Question: I have a div with class with style as below.
'''
.testclass{
display:inline-block;
border:1px #efefef solid;
clear:both;
float:left;
margin:0 0 25px;
padding:25px 20px 20px;
}
.testclass p{
font-size:12px;
color:#666;
margin:0;
padding:0 0 20px;
}
.testclass ul{
list-style:outside;
list-style-image:url(/images/img/bullet.png);
margin:0 0 0 20px;
padding:0 0 20px;
}
.testclass li{
font-size:12px;
color:#666!important;
padding:0 0 10px;
}
<div class="testclass" style="padding-top:5px">
<p>blah blah</p>
<ul>
<li>one</li>
</ul>
'''
I have a page in which the div container, has paragraph and ul. I am having a vertical space between the ul and the paragraph.
How do I get rid of the vertical space. Attached is an image.

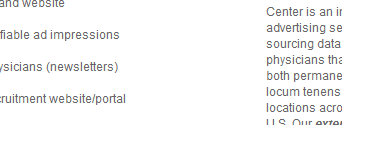
Answer: Try
'''
.testclass li{
font-size:12px;
color:#666!important;
padding:0 0 20px;
margin-top: -10px
}
'''
You can change the margin-top value to obtain the result you want.
<URL>
Did this help?